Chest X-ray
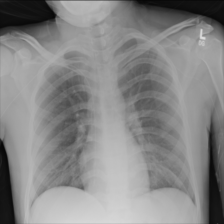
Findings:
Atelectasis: negative
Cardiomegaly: negative
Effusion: negative
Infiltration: negative
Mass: negative
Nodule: negative
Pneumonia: negative
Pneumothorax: negative
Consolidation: negative
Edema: negative
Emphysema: negative
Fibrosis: negative
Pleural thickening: negative
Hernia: negative